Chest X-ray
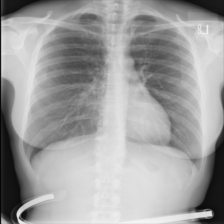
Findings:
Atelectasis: negative
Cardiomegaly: negative
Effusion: negative
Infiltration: negative
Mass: negative
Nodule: negative
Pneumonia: negative
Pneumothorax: negative
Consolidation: negative
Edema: negative
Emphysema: negative
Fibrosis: negative
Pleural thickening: negative
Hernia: negative